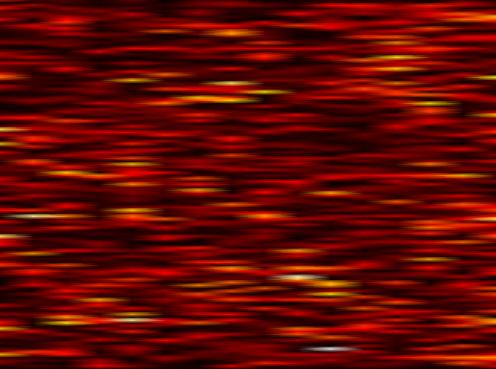
Label: WOLA